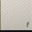
Piece: xx